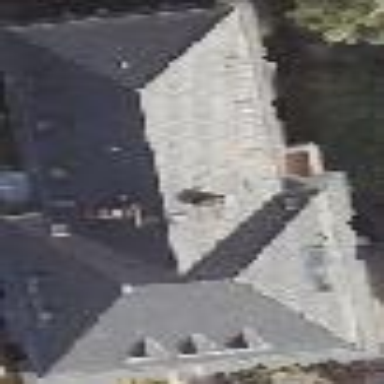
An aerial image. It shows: Residential building with beige exterior. It has black roof made of roof tiles.